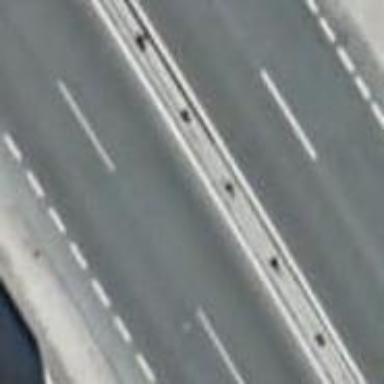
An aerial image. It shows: Trunk highway.